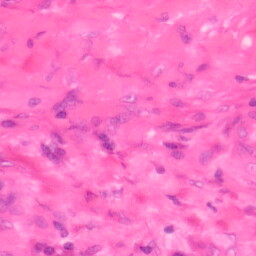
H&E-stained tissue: Colon